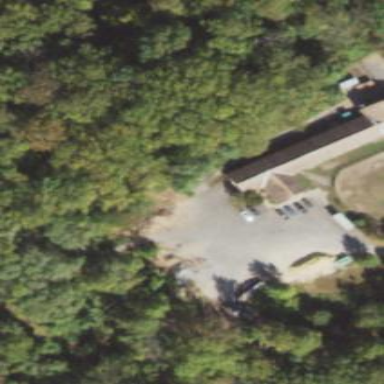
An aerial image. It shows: Parking area.